Field crop: maize
Growth stage: 1
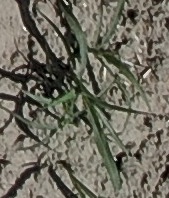
Species: sorghum